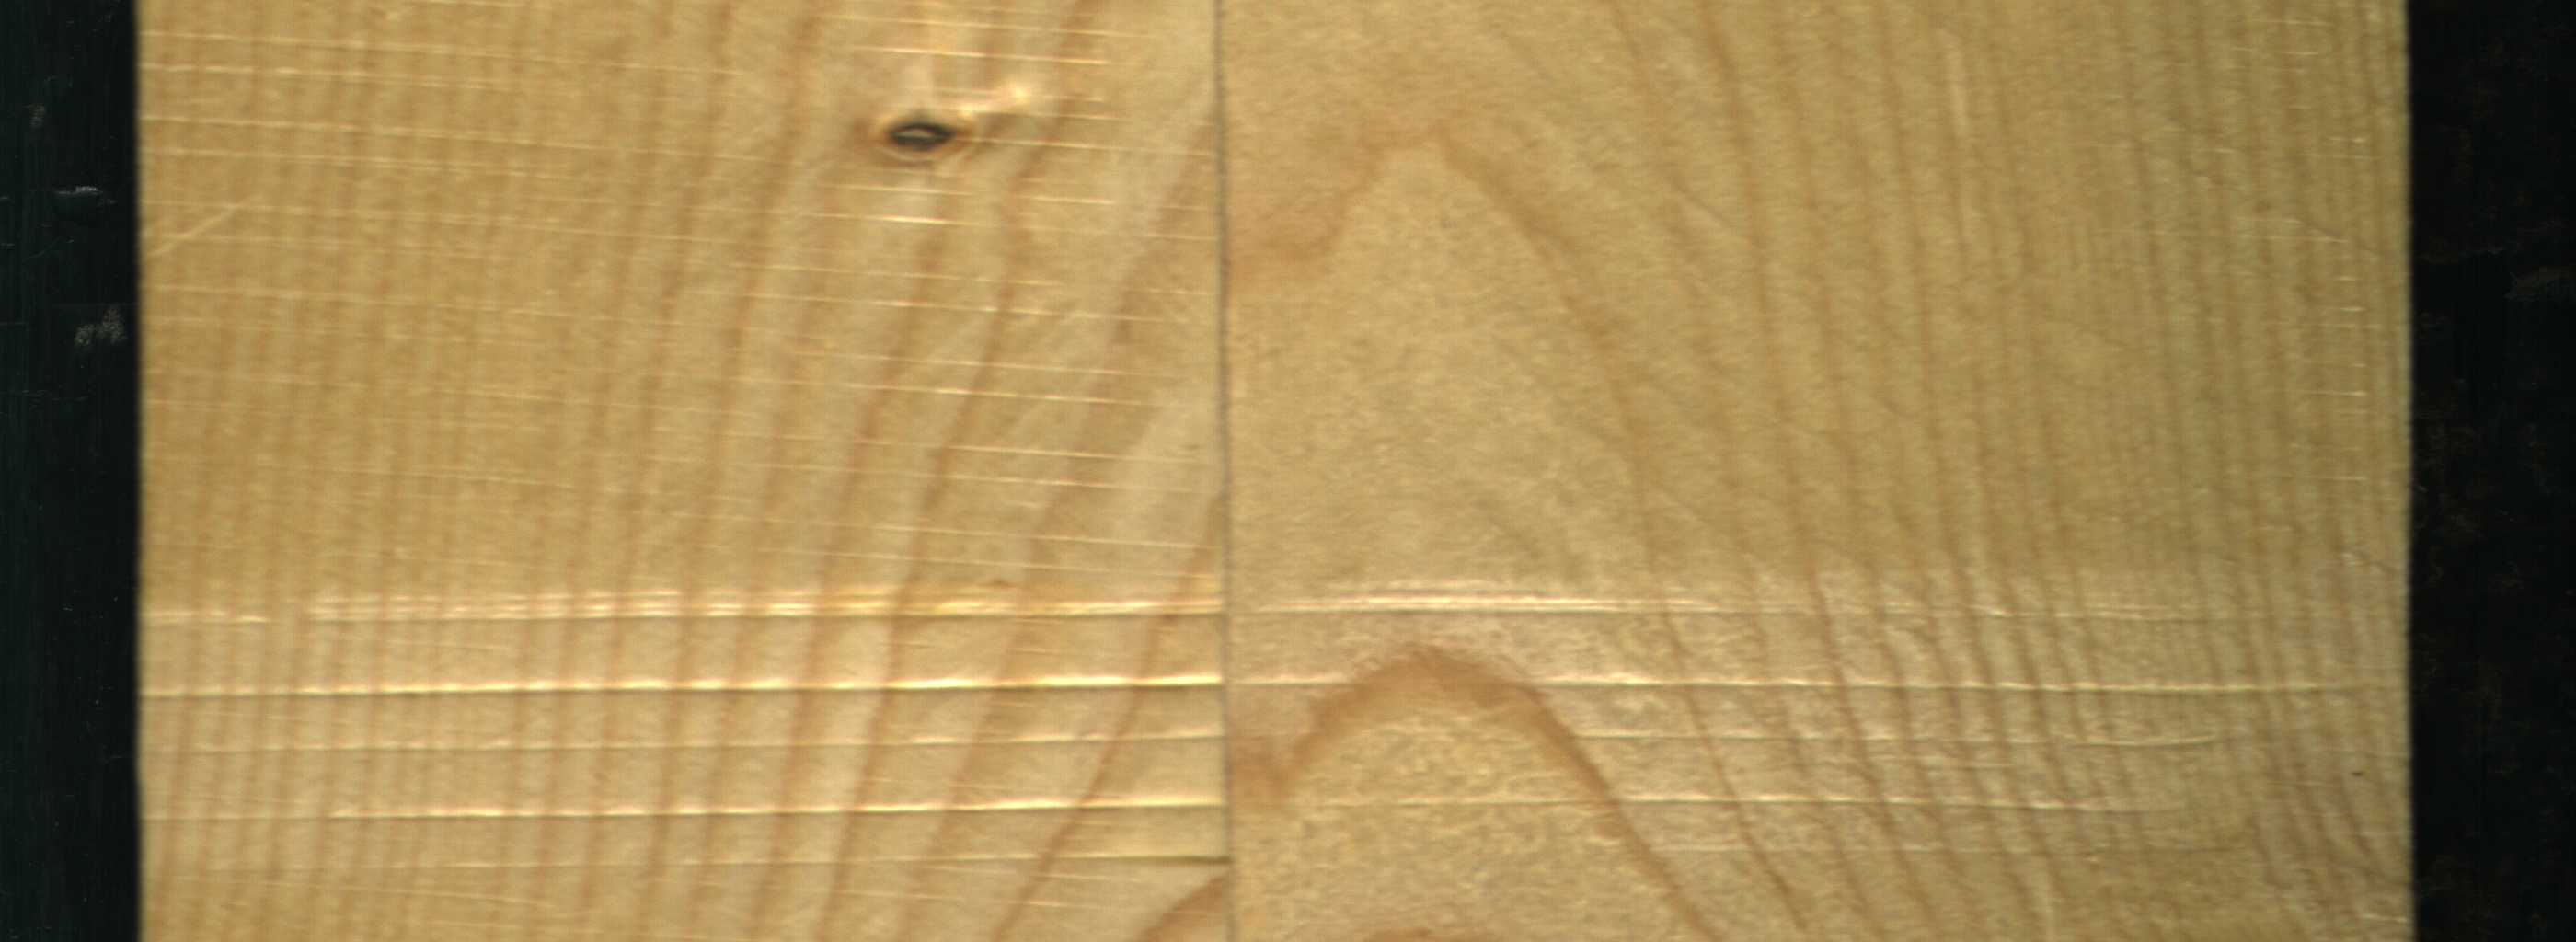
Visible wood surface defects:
Crack
Dead_Knot